Question: I want to have a borderless UITextField but underneath have a 1 or 2 pixel high guide line that underlines the field. To be clear, I don't want just the text INSIDE the UITextField to be underlined, but the field, whether it's empty or full of text.
An example is seen in this example of Google Material Design:

So of course I could just stick in a UIImage that shows a solid color and fit it to that space, but that doesn't seem quite elegant, is there a better way that's more "correct" and future-proof if I'm worrying about how my code will work several generations of iOS down the line and on who knows what devices?
p.s. would rather do this from scratch using Obj-C than find a library.
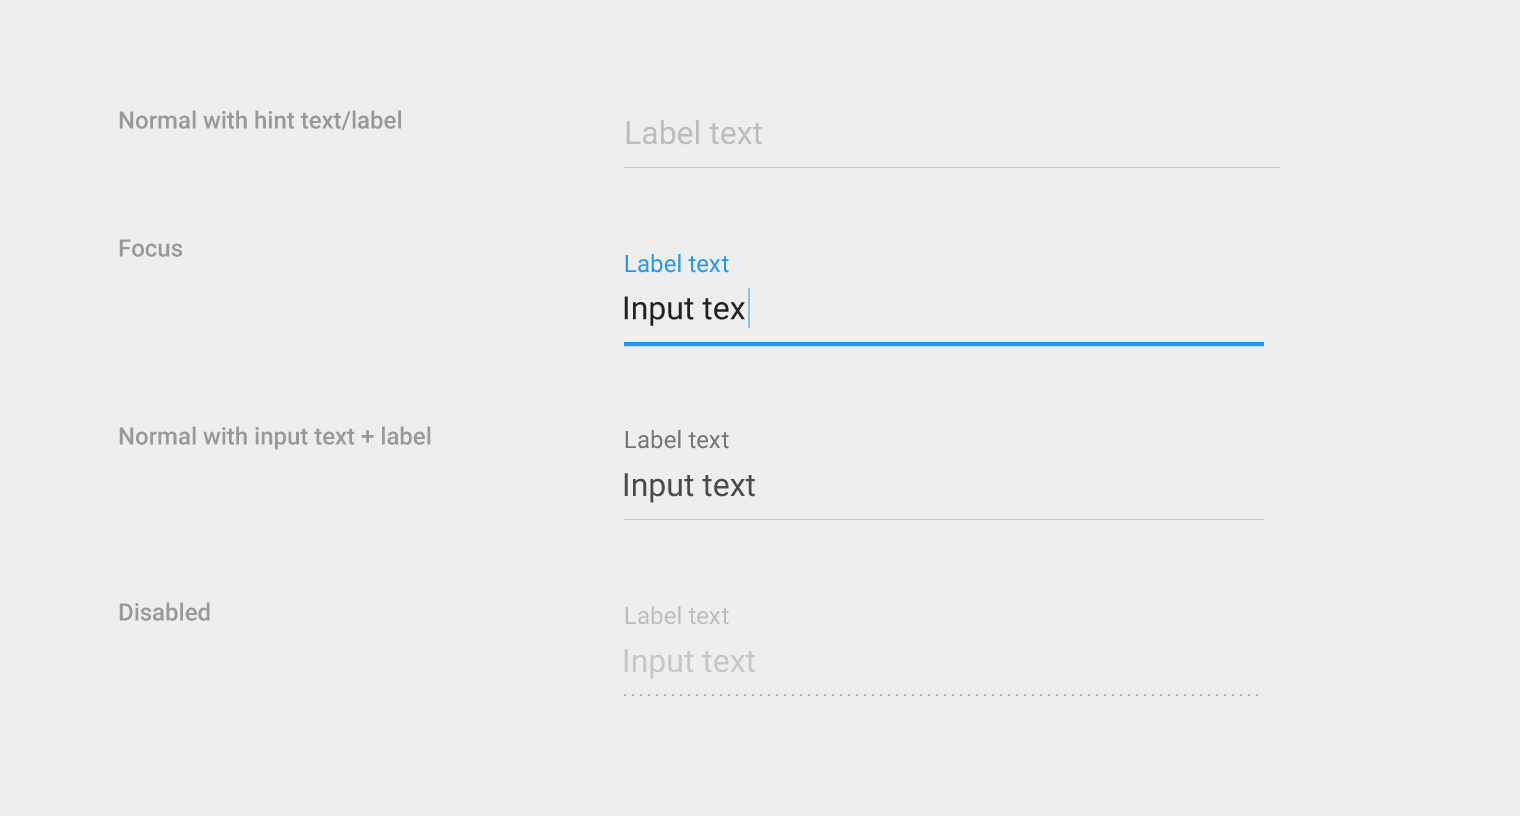
Answer: I actually just did this yesterday... Subclass UITextField and this will work.
Note: It would be cleaner though to use textFieldDidBeginEditing: and textFieldDidEndEditing: to do the changing of the line height and color, either through NSNotificationCenter or delegate methods.
'''
- (void)setup
{
self.hairlineLayer = [CALayer layer];
self.hairlineLayer.backgroundColor = [UIColor materialTextDarkDividerColor].CGColor;
[self.layer addSublayer:self.hairlineLayer];
}
- (void)layoutSubviews
{
[super layoutSubviews];
CGFloat hairlineHeight = 0;
if (self.isFirstResponder) {
self.hairlineLayer.backgroundColor = [UIColor redColor].CGColor;
hairlineHeight = 1.4;
} else {
self.hairlineLayer.backgroundColor = [UIColor grayColor].CGColor;
hairlineHeight = 1/[UIScreen mainScreen].scale;
}
self.hairlineLayer.frame = CGRectMake(0, CGRectGetHeight(self.bounds) - hairlineHeight, CGRectGetWidth(self.bounds), hairlineHeight);
}
'''